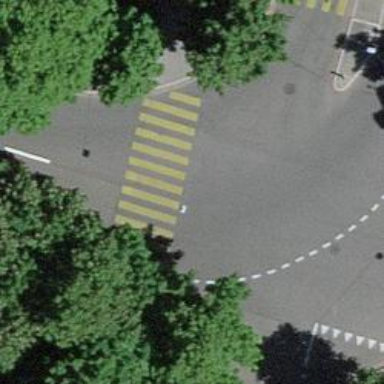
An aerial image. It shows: Uncontrolled zebra crossing on the road.